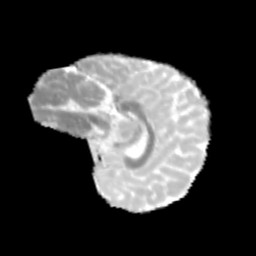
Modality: MD
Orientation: sagittal
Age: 10
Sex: male
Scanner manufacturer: siemens
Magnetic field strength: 3 T
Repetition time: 3.8 s
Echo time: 0.07 s